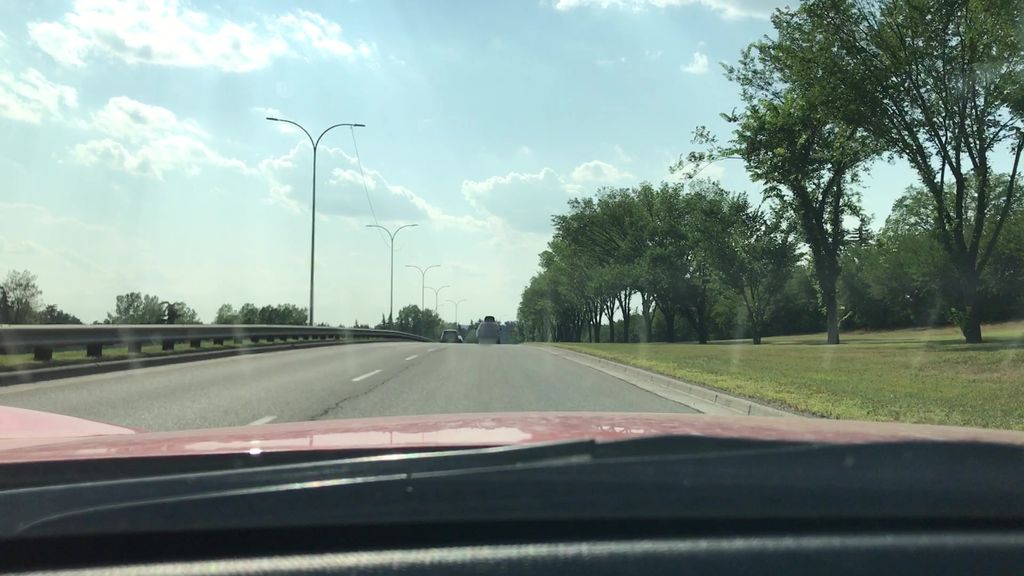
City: calgary